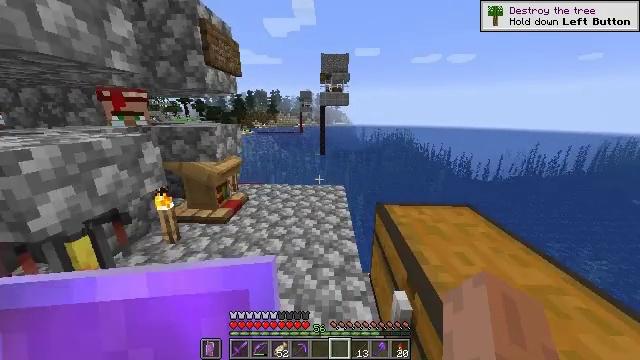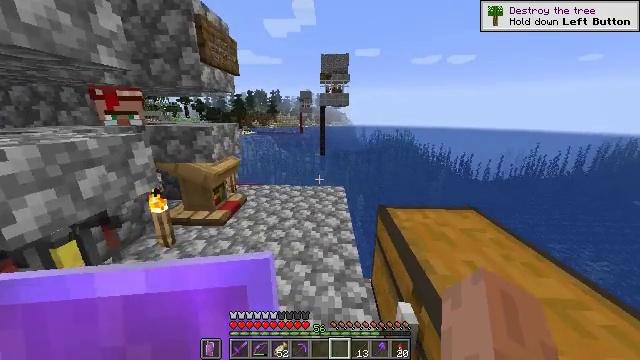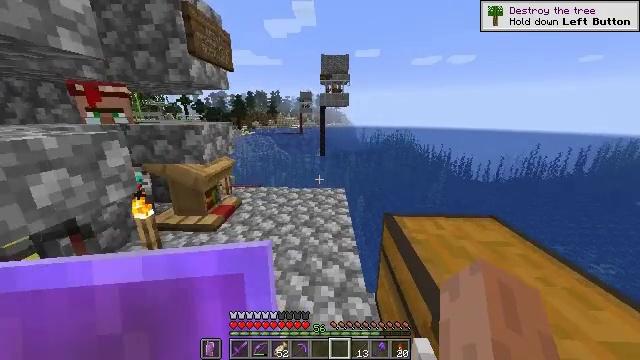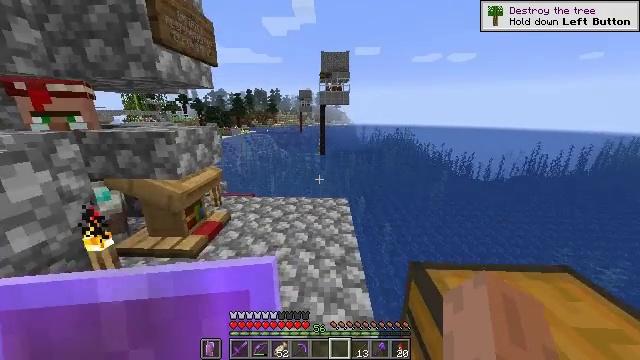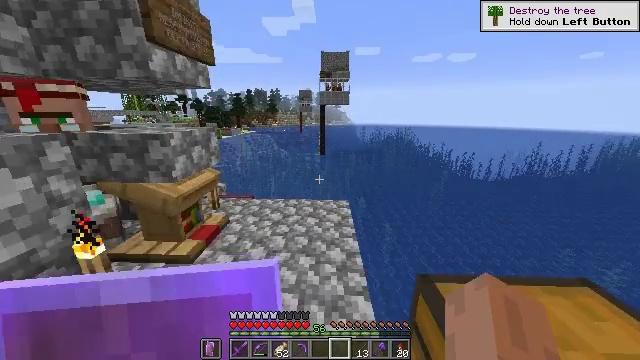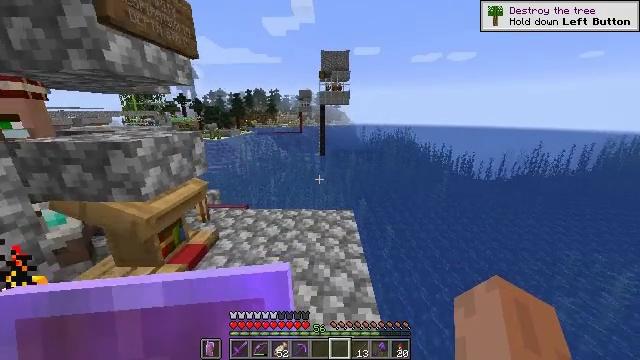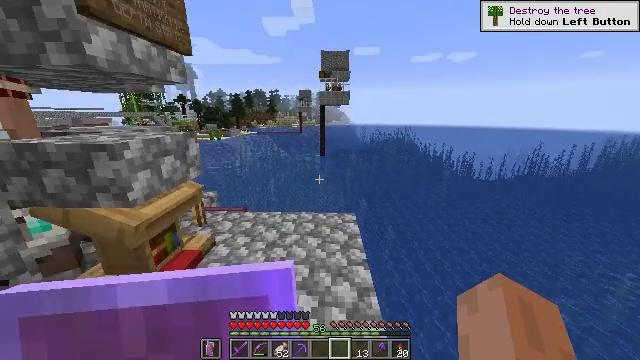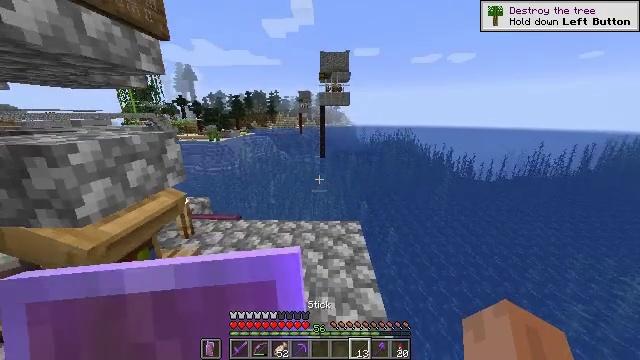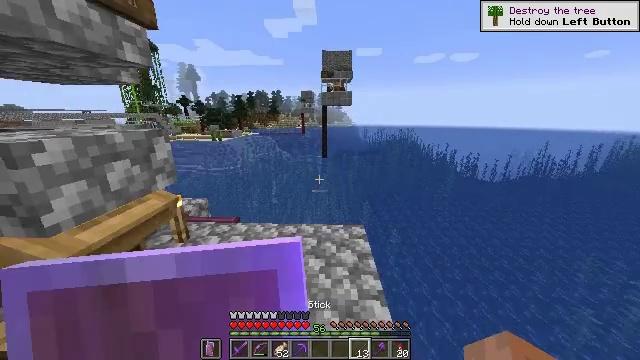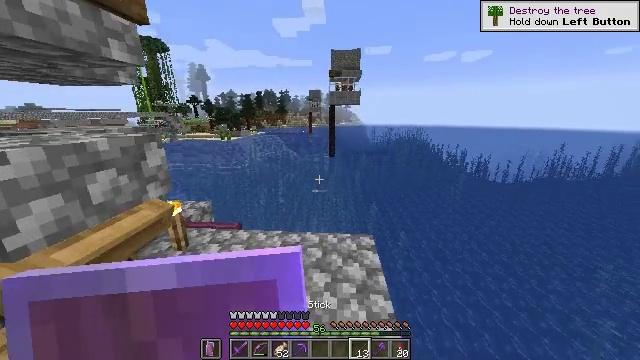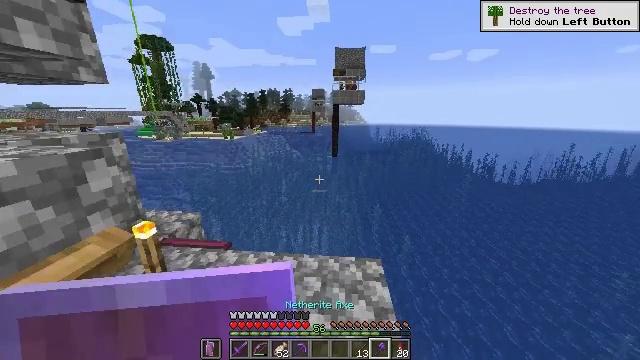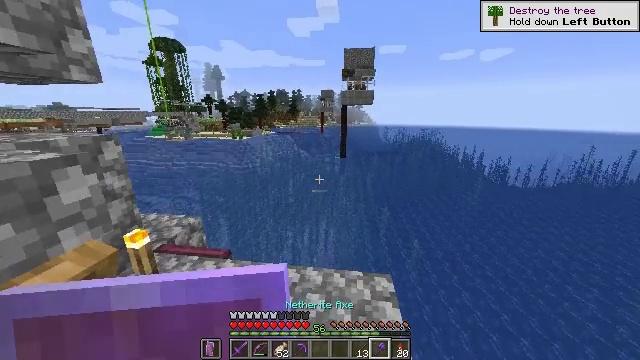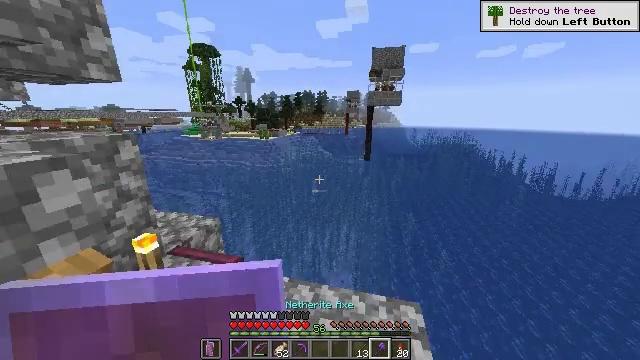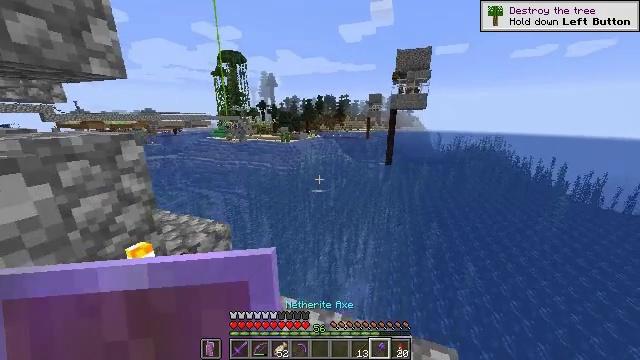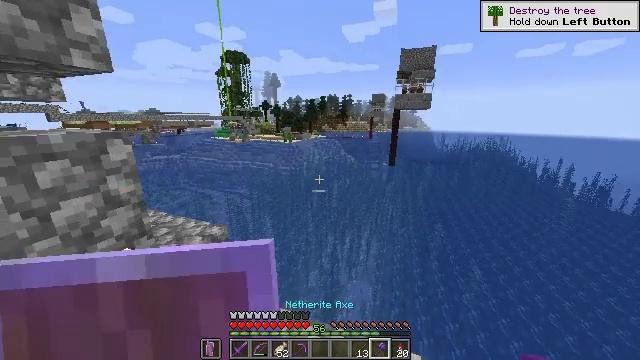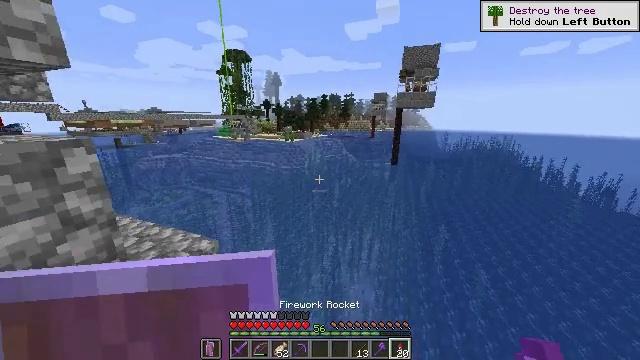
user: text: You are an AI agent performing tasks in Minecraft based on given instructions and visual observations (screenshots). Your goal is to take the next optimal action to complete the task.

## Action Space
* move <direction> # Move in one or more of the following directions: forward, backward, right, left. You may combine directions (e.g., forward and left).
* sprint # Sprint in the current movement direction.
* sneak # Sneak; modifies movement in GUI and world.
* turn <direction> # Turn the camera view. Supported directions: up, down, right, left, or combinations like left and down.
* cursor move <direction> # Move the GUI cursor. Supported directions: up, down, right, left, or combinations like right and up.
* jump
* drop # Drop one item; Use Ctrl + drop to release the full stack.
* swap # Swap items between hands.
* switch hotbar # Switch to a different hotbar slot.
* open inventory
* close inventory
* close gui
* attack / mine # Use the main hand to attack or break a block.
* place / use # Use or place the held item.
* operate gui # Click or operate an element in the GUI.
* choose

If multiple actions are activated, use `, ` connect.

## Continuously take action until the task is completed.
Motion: motion action
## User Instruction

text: Use the crafting table to produce paper.
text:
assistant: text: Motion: move forward, sprint
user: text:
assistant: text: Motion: move forward, sprint
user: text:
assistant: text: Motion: move forward, sprint
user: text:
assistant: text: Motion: move forward, sprint
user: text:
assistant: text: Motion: move forward, sprint
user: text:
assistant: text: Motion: move forward, sprint
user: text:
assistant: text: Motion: move forward, sprint
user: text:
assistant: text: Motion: move forward, sprint
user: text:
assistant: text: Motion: move forward, sprint, turn left
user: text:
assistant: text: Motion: move forward, sprint
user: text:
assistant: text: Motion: move forward, sprint, turn left
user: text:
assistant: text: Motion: move forward, sprint, turn left
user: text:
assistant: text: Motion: move forward, sprint, turn left
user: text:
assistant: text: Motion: move forward, sprint
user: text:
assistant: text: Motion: move forward, sprint
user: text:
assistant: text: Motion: move forward, sprint, turn left
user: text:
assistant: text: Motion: move forward, sprint
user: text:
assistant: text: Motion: move forward, sprint
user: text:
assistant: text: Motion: move forward, sprint, jump
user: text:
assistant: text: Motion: move forward, sprint, jump
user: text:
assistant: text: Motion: move forward, sprint, jump
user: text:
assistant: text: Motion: move forward, sprint, jump
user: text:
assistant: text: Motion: move forward, sprint, turn left and up
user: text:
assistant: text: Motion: move forward, sprint, turn left and up
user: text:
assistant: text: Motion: move forward, sprint, turn left and up
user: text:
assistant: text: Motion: move forward, sprint, turn left and up
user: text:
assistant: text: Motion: move forward, sprint, turn left and up
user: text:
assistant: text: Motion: move forward, sprint, jump
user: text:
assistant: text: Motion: move forward, sprint, jump
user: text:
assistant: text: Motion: move forward, sprint, turn up, jump